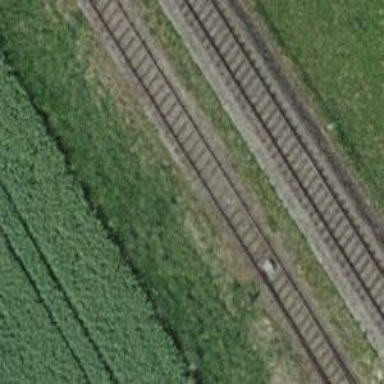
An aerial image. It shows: Single-track railway spur.